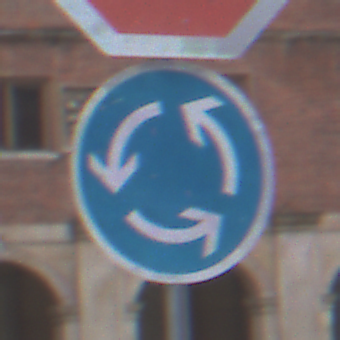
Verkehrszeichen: Kreisverkehr
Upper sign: Stop
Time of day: Midday
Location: Outdoor (Urban)
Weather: Overcast
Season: NotSpecified
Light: Natural